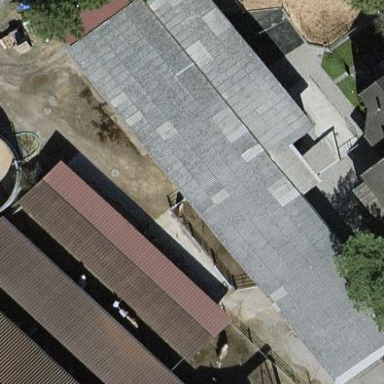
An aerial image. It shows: Farm auxiliary building.